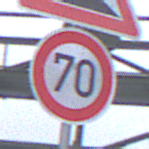
Verkehrszeichen: Geschwindigkeit70
Zusatzzeichen oben: Gefaelle10
Umgebung: Outdoor, Suburban
Tageszeit: MorningAfternoon
Wetter: Overcast
Licht: Natural
Jahreszeit: NotSpecified
Kontrast: LowContrast